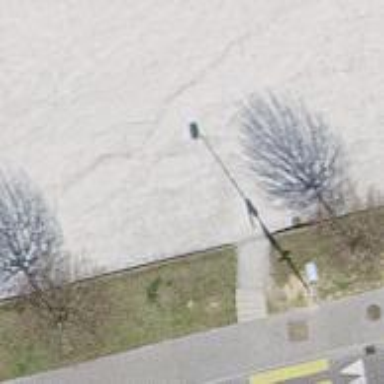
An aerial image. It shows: Paved road with steps.